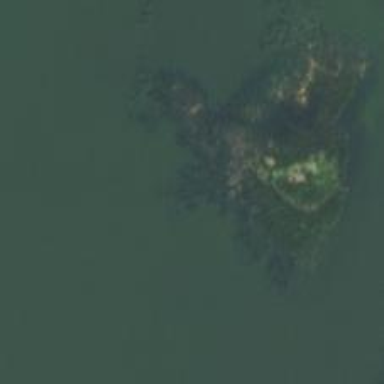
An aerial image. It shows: Islet.